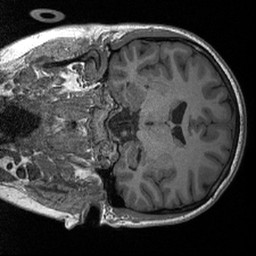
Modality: T1w
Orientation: coronal
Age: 24
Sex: female